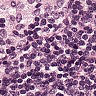
Metastatic tissue present: no